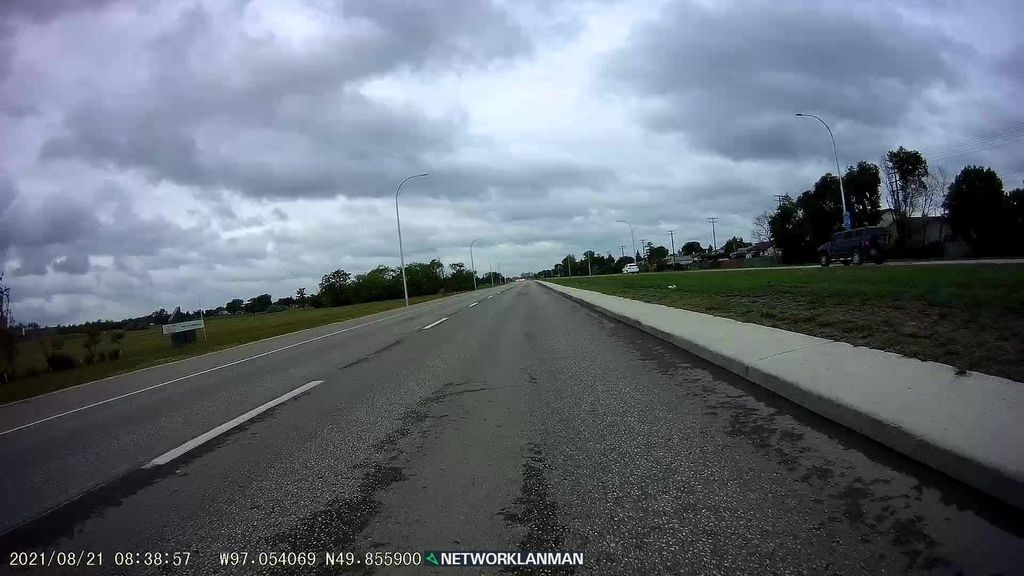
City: winnipeg